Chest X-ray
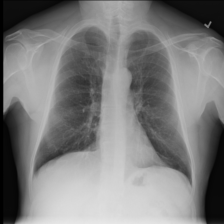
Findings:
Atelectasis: negative
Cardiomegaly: negative
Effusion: negative
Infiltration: negative
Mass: negative
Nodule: negative
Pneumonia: negative
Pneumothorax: negative
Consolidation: negative
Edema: negative
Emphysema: negative
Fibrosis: negative
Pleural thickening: negative
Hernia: negative